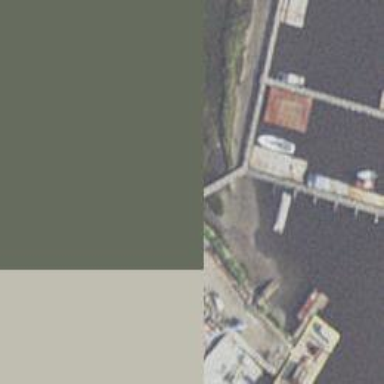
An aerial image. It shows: Man-made pier.